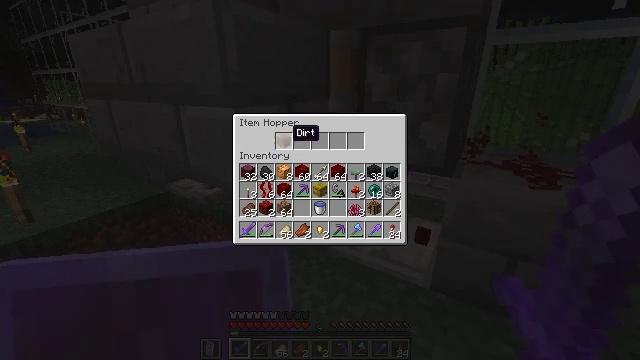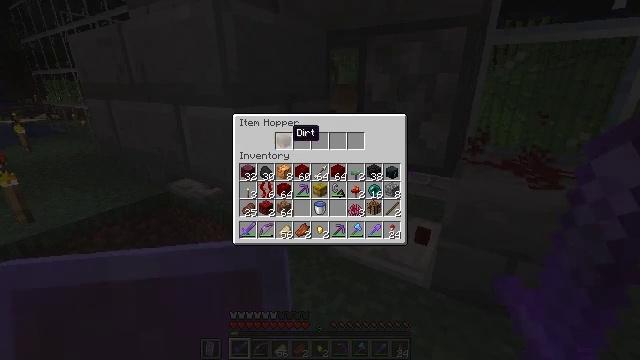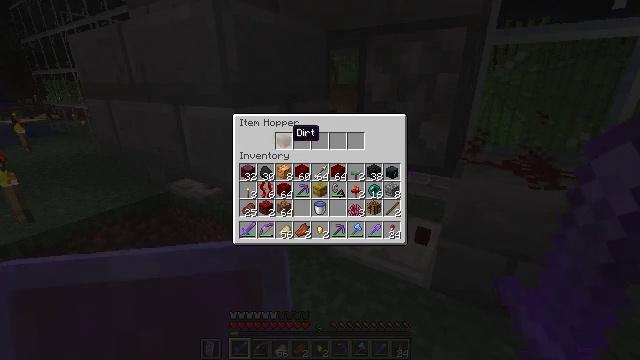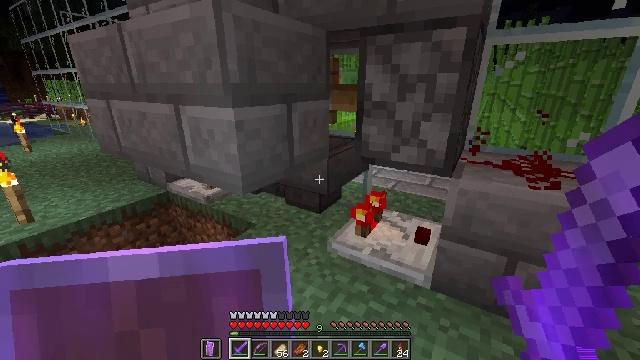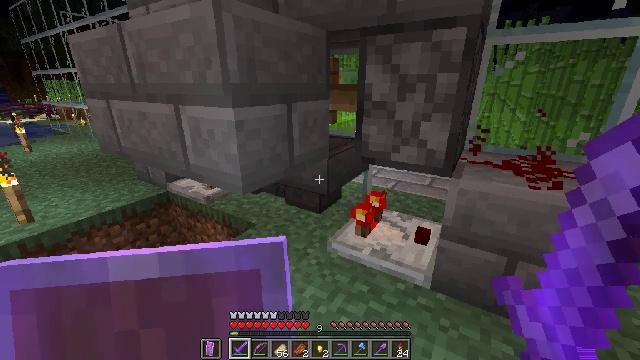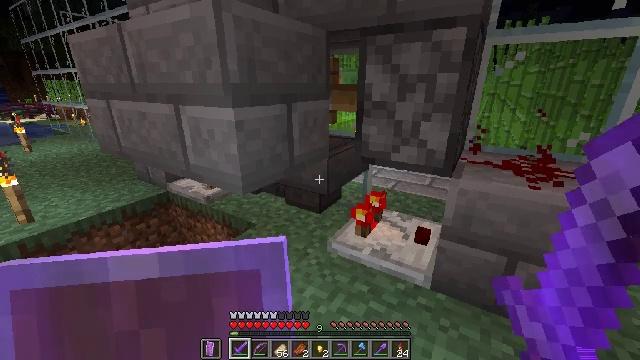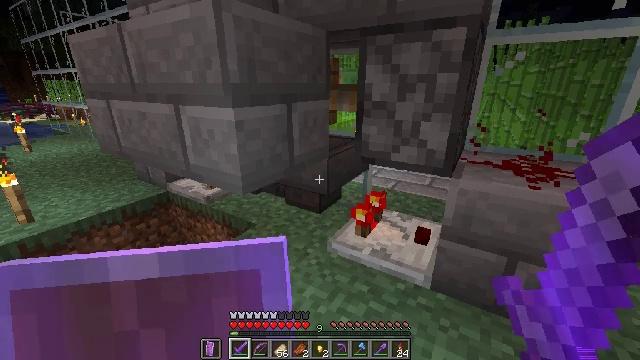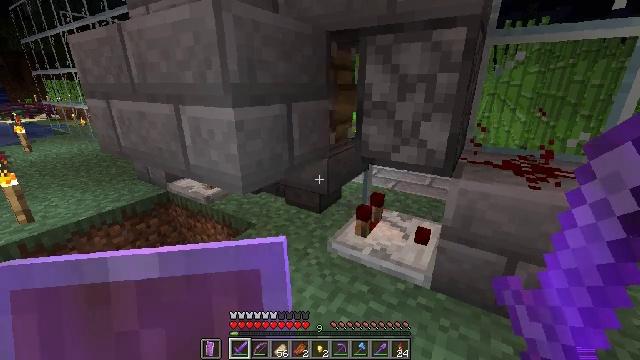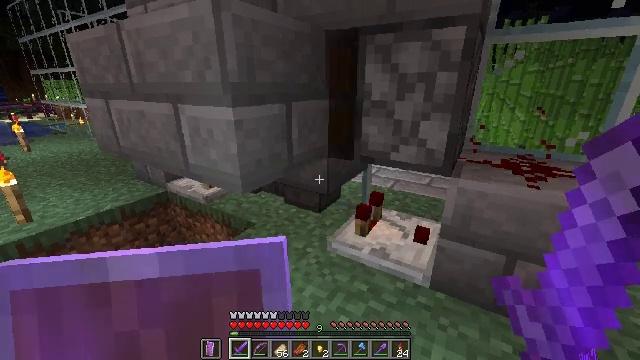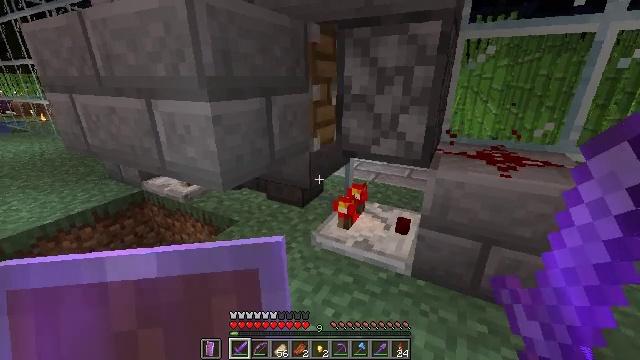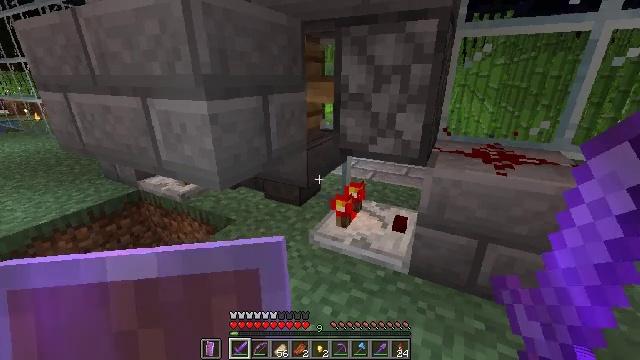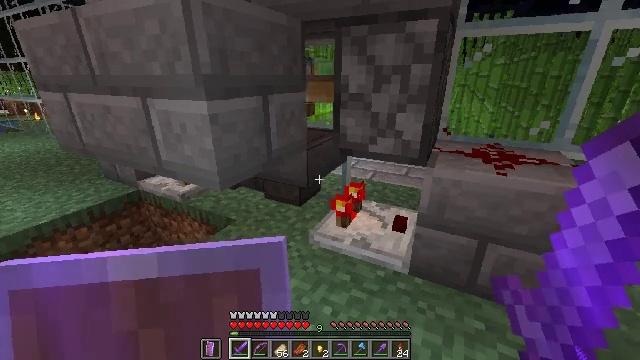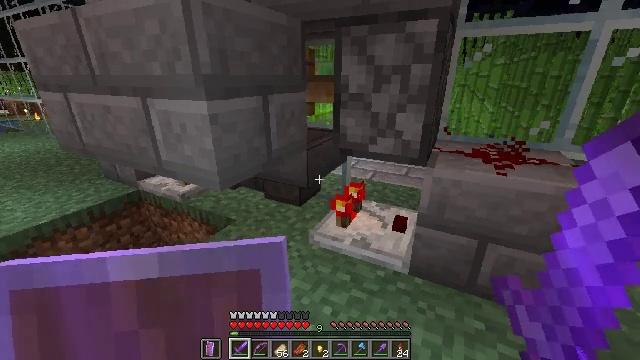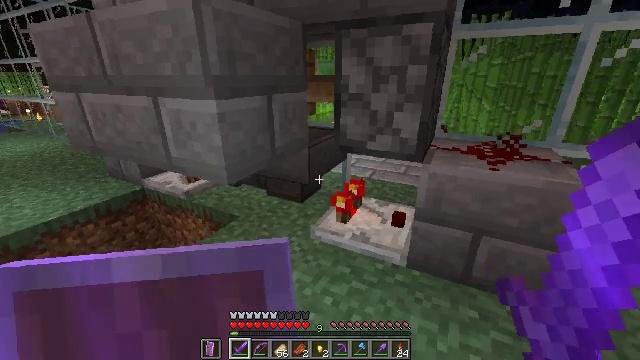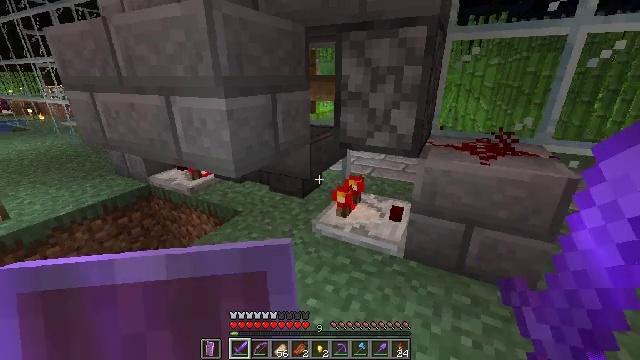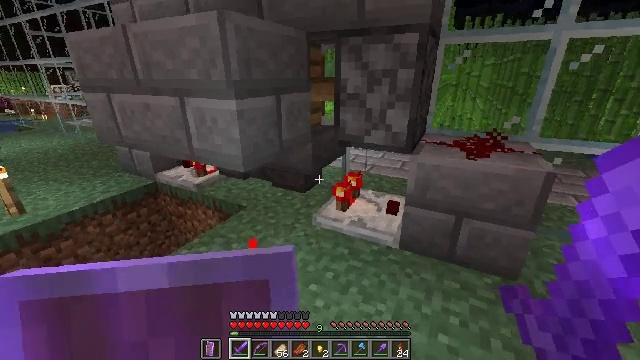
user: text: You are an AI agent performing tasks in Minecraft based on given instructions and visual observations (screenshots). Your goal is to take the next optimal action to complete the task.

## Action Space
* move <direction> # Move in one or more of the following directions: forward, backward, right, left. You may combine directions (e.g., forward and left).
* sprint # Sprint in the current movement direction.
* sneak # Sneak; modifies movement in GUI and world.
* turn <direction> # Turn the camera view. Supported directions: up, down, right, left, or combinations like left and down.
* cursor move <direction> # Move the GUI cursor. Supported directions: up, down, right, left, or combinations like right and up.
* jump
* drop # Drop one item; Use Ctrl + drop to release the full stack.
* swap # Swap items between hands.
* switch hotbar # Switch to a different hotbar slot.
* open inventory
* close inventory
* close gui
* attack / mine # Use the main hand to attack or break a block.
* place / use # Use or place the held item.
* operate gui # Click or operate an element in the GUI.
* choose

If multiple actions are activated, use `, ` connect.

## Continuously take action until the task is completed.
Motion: motion action
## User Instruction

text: Collect the spruce trapdoor from its position.
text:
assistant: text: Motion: no_op
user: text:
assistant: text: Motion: no_op
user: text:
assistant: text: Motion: no_op
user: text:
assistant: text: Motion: no_op
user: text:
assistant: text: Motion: no_op
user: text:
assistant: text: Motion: no_op
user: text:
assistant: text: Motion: no_op
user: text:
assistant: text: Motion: no_op
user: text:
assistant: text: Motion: turn right and down
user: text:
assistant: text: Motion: no_op
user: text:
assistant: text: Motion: no_op
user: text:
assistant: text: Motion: no_op
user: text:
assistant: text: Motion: move back
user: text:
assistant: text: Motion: move back
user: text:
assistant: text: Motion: move back
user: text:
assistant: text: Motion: move back
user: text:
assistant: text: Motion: move back
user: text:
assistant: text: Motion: move back
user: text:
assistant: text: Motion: no_op
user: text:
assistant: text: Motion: no_op
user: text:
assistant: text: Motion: no_op
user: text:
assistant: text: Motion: no_op
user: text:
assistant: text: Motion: no_op
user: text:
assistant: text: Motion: no_op
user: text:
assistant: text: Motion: no_op
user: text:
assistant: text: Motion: move right
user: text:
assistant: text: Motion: move right
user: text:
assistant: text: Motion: move right
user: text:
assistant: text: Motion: move right
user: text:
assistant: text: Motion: move right